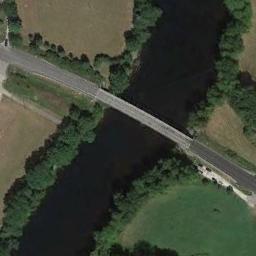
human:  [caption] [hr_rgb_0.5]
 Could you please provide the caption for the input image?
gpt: There is a bridge over the river with some trees and grass beside .

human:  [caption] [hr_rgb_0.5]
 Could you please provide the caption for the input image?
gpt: A bridge built on a dark blue river and the farmland on both sides of the river .

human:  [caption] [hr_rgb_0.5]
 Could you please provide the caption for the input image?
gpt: A bridge connects the land on both sides of the deep blue river, And the land is a large farmland .

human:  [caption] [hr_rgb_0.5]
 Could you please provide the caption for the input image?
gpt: The bridge is bi-directional, And the water under the bridge appears dark blue .

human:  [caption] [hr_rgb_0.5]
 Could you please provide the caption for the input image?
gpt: Many trees are around the bridge .